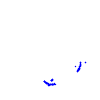
Particle: proton